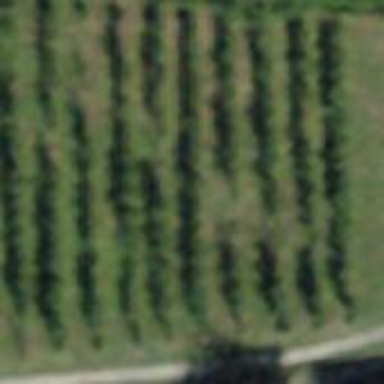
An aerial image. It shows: Vineyard with grape crops.